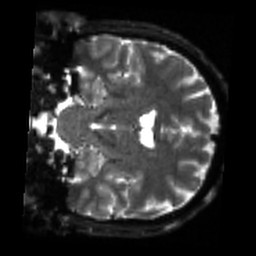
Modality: sbref
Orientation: coronal
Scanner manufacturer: siemens
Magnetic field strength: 3 T
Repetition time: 4 s
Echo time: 0.0594 s